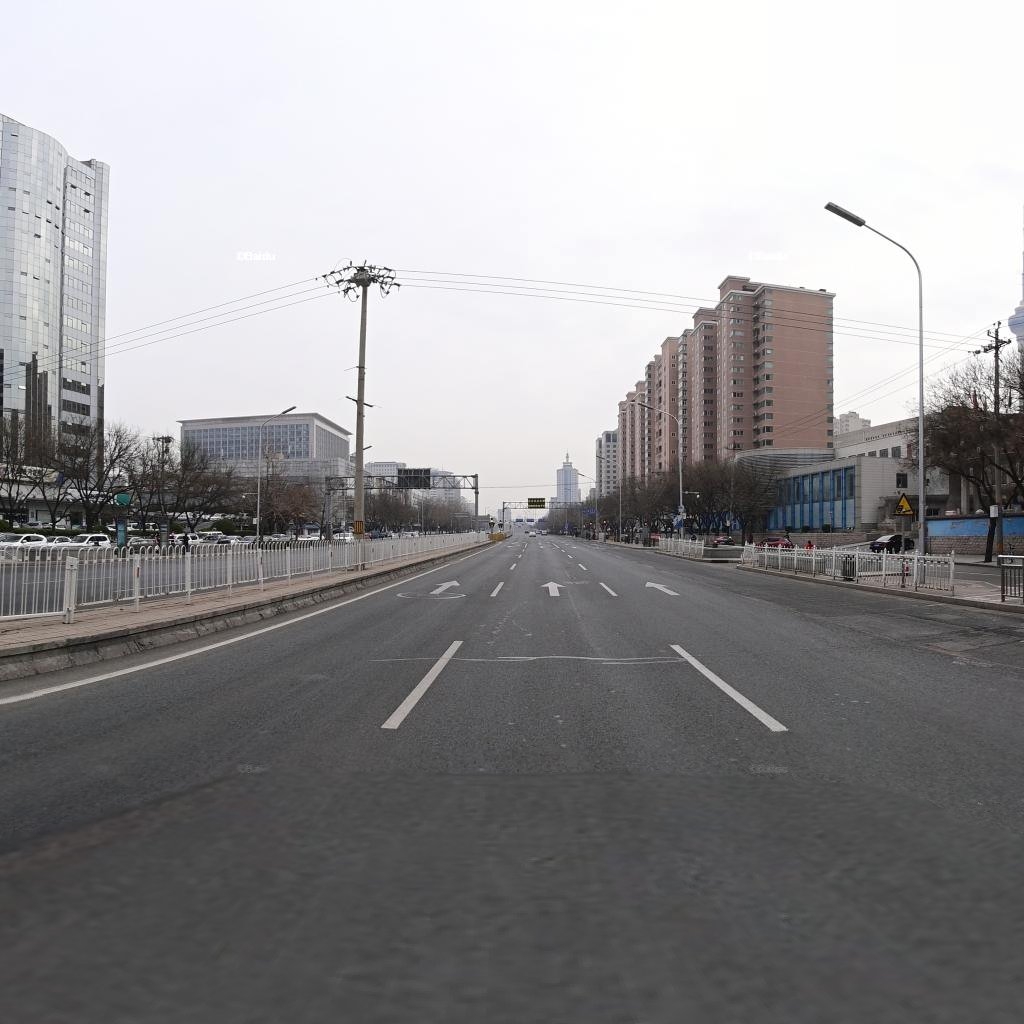
Region: Haidian
Road damage annotations: transverse patch